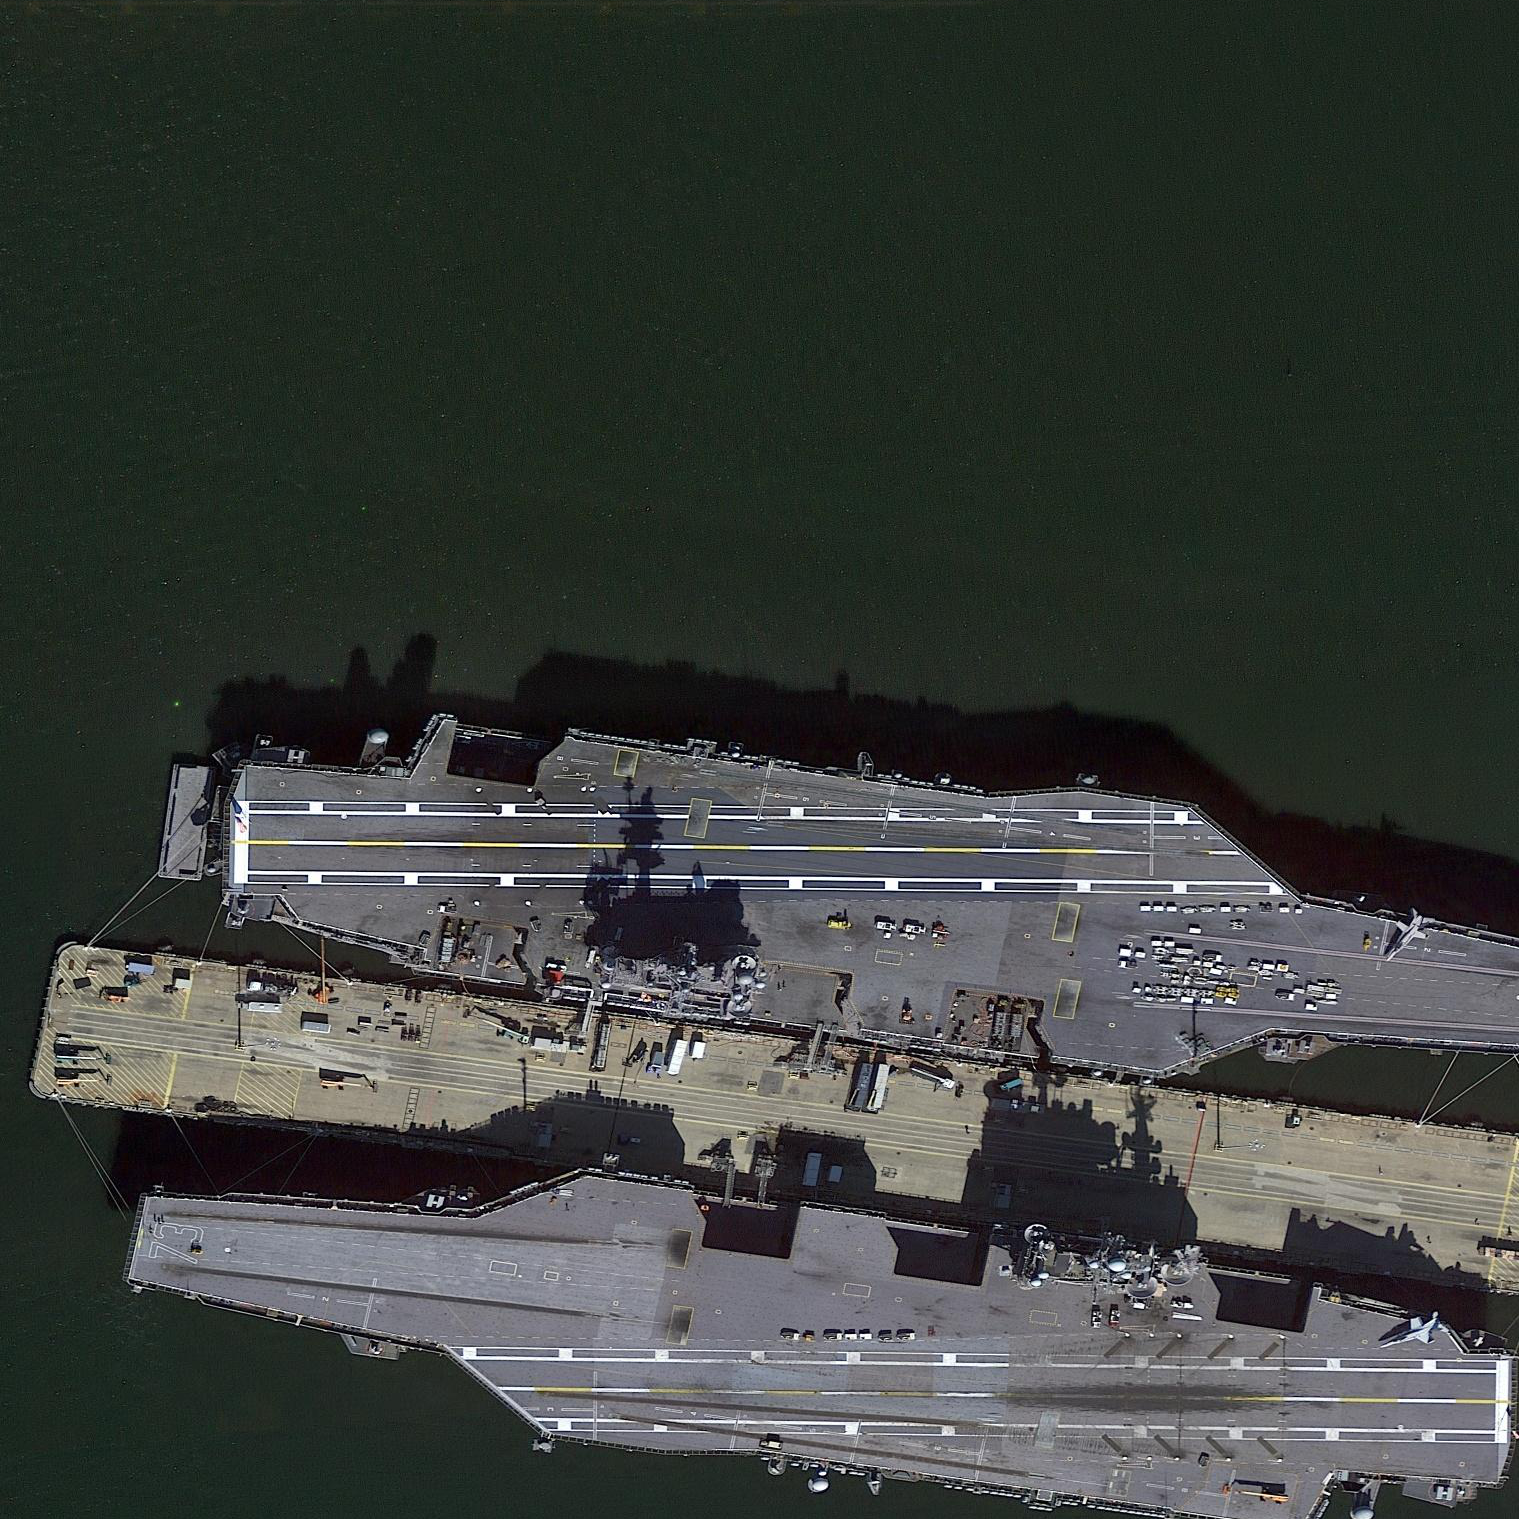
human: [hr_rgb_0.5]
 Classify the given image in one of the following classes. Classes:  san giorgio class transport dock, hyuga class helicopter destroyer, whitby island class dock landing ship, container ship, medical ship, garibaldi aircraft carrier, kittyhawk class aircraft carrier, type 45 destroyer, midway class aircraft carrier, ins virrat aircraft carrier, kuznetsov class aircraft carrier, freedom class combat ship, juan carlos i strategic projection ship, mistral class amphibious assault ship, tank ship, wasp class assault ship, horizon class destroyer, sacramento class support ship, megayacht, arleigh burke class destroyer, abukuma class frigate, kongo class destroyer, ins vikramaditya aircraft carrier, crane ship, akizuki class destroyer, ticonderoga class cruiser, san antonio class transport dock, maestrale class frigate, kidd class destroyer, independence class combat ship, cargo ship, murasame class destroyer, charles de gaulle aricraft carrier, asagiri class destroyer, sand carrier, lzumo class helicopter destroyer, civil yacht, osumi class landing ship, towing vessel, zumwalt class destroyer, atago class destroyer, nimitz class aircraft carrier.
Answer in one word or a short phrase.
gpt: Nimitz class aircraft carrier